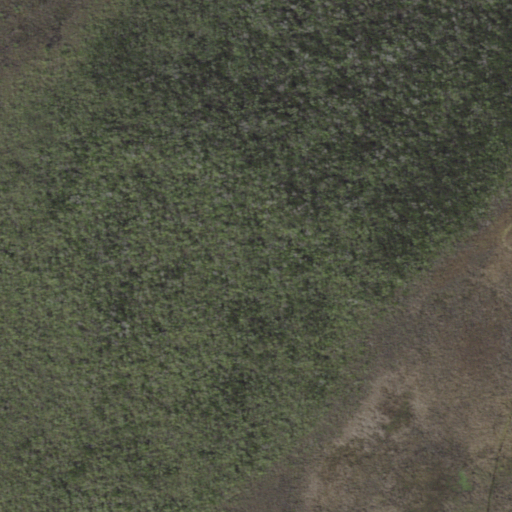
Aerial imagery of island in Florida named Poinciana Hammock containing woody wetlands and herbaceous wetlands